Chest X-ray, AP view. Patient: 31 years old, sex F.
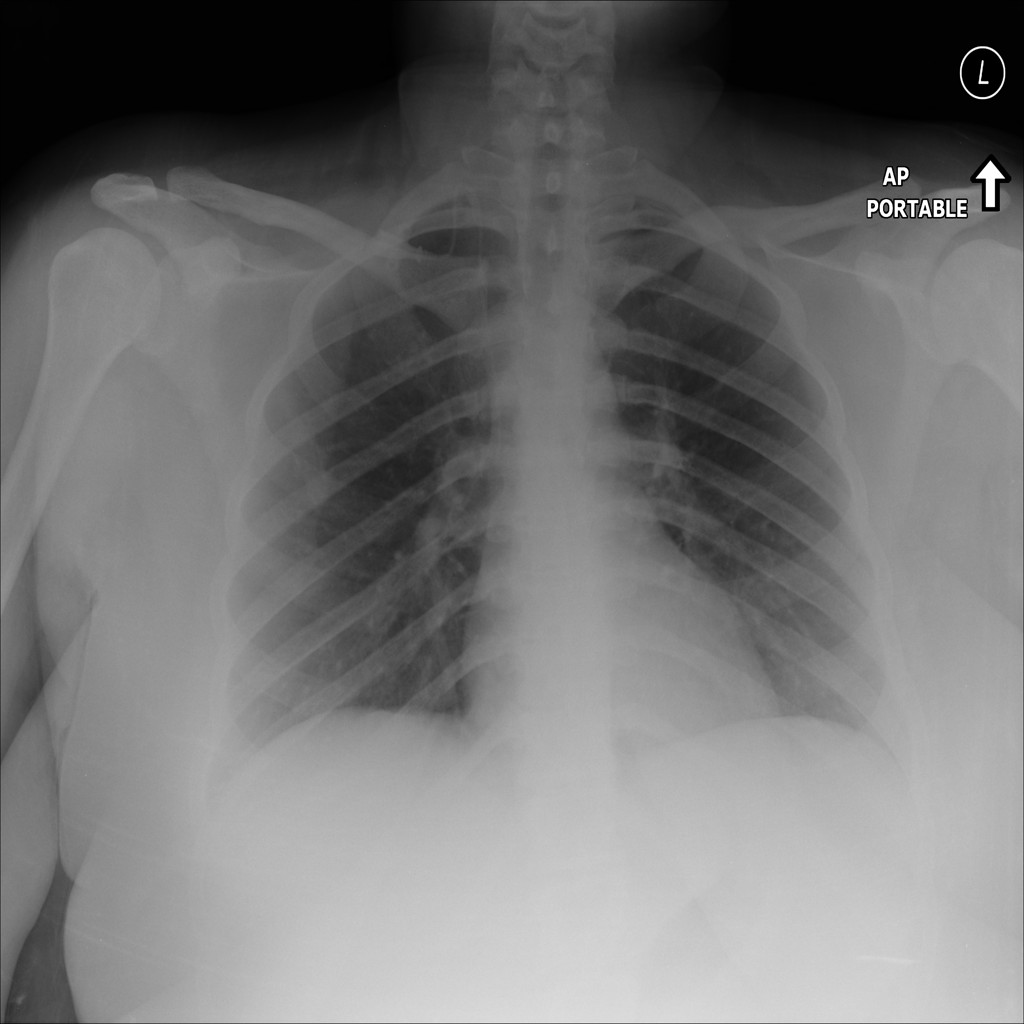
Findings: No Finding